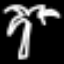
Label: palm tree